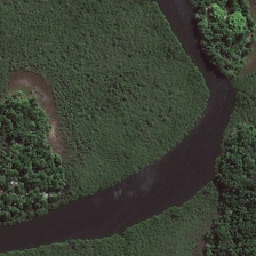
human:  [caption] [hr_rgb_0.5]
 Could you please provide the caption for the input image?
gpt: The river is too long and wide.

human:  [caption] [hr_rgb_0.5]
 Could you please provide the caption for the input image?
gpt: The river is too long and wide.

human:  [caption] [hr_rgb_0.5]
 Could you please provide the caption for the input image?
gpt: The river is very long and wide.

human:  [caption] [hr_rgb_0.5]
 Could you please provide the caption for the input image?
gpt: The river is long and wide.

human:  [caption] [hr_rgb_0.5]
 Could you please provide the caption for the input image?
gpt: The river is very long and wide.